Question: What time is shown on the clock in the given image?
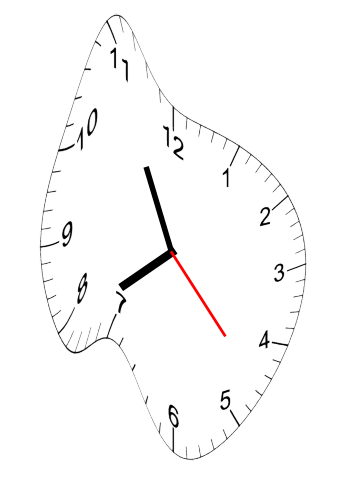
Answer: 07:55:23